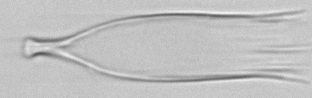
Label: Favella